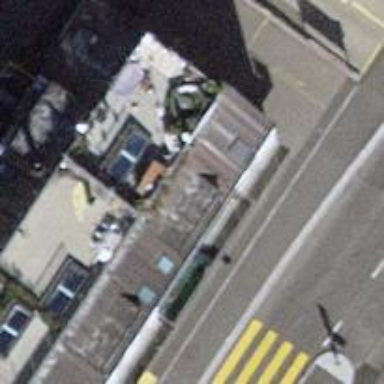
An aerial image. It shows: Restaurant.